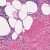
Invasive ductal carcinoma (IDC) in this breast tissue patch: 0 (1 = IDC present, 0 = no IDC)